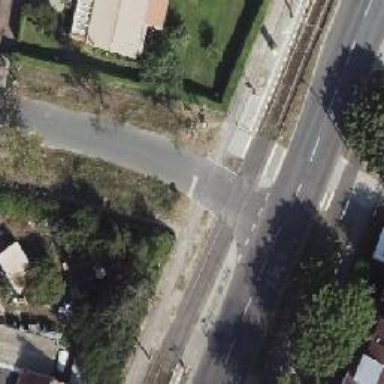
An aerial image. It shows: Tram level crossing on the railway.